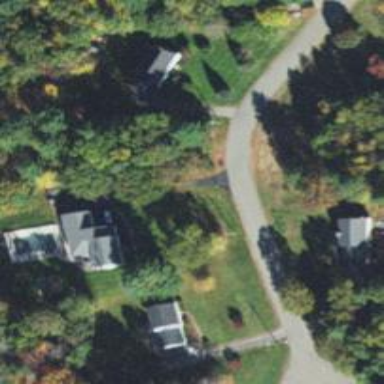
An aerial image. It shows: Driveway leading to service road.